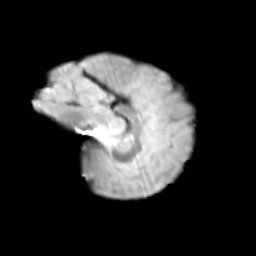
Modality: T2w
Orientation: sagittal
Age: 10
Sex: female
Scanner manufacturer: siemens
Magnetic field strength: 3 T
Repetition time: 3.8 s
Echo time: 0.07 s